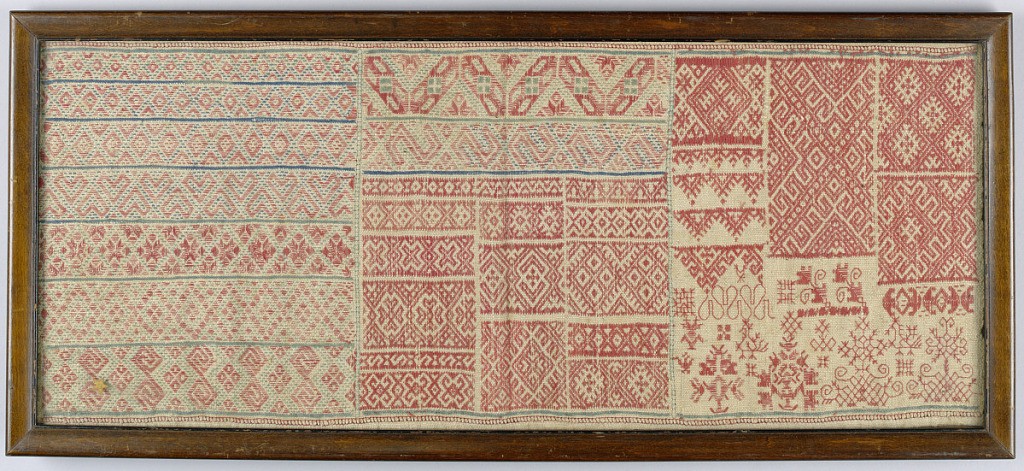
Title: Sampler
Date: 19th century
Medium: wool, linen Technique: counted thread embroidery
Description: Geometric bands and borders in red and blue counted thread embroidery on natural linen.